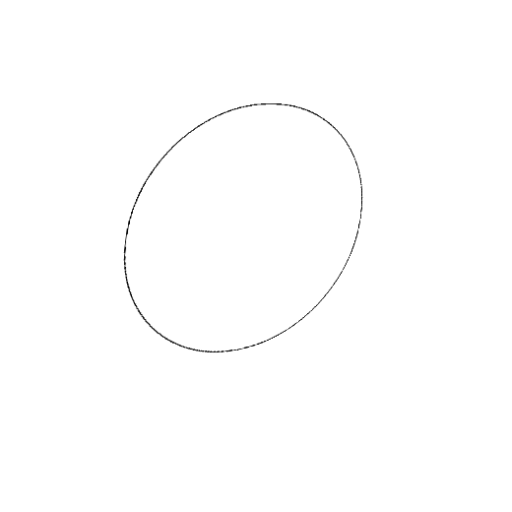
Crossing number: 0